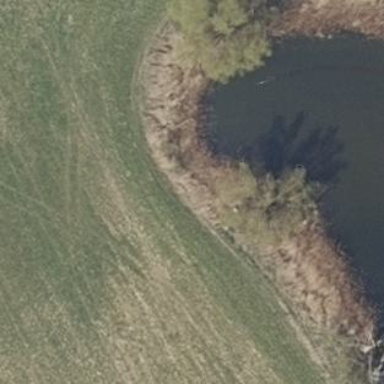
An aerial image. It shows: Wetland area characterized by wet meadow.